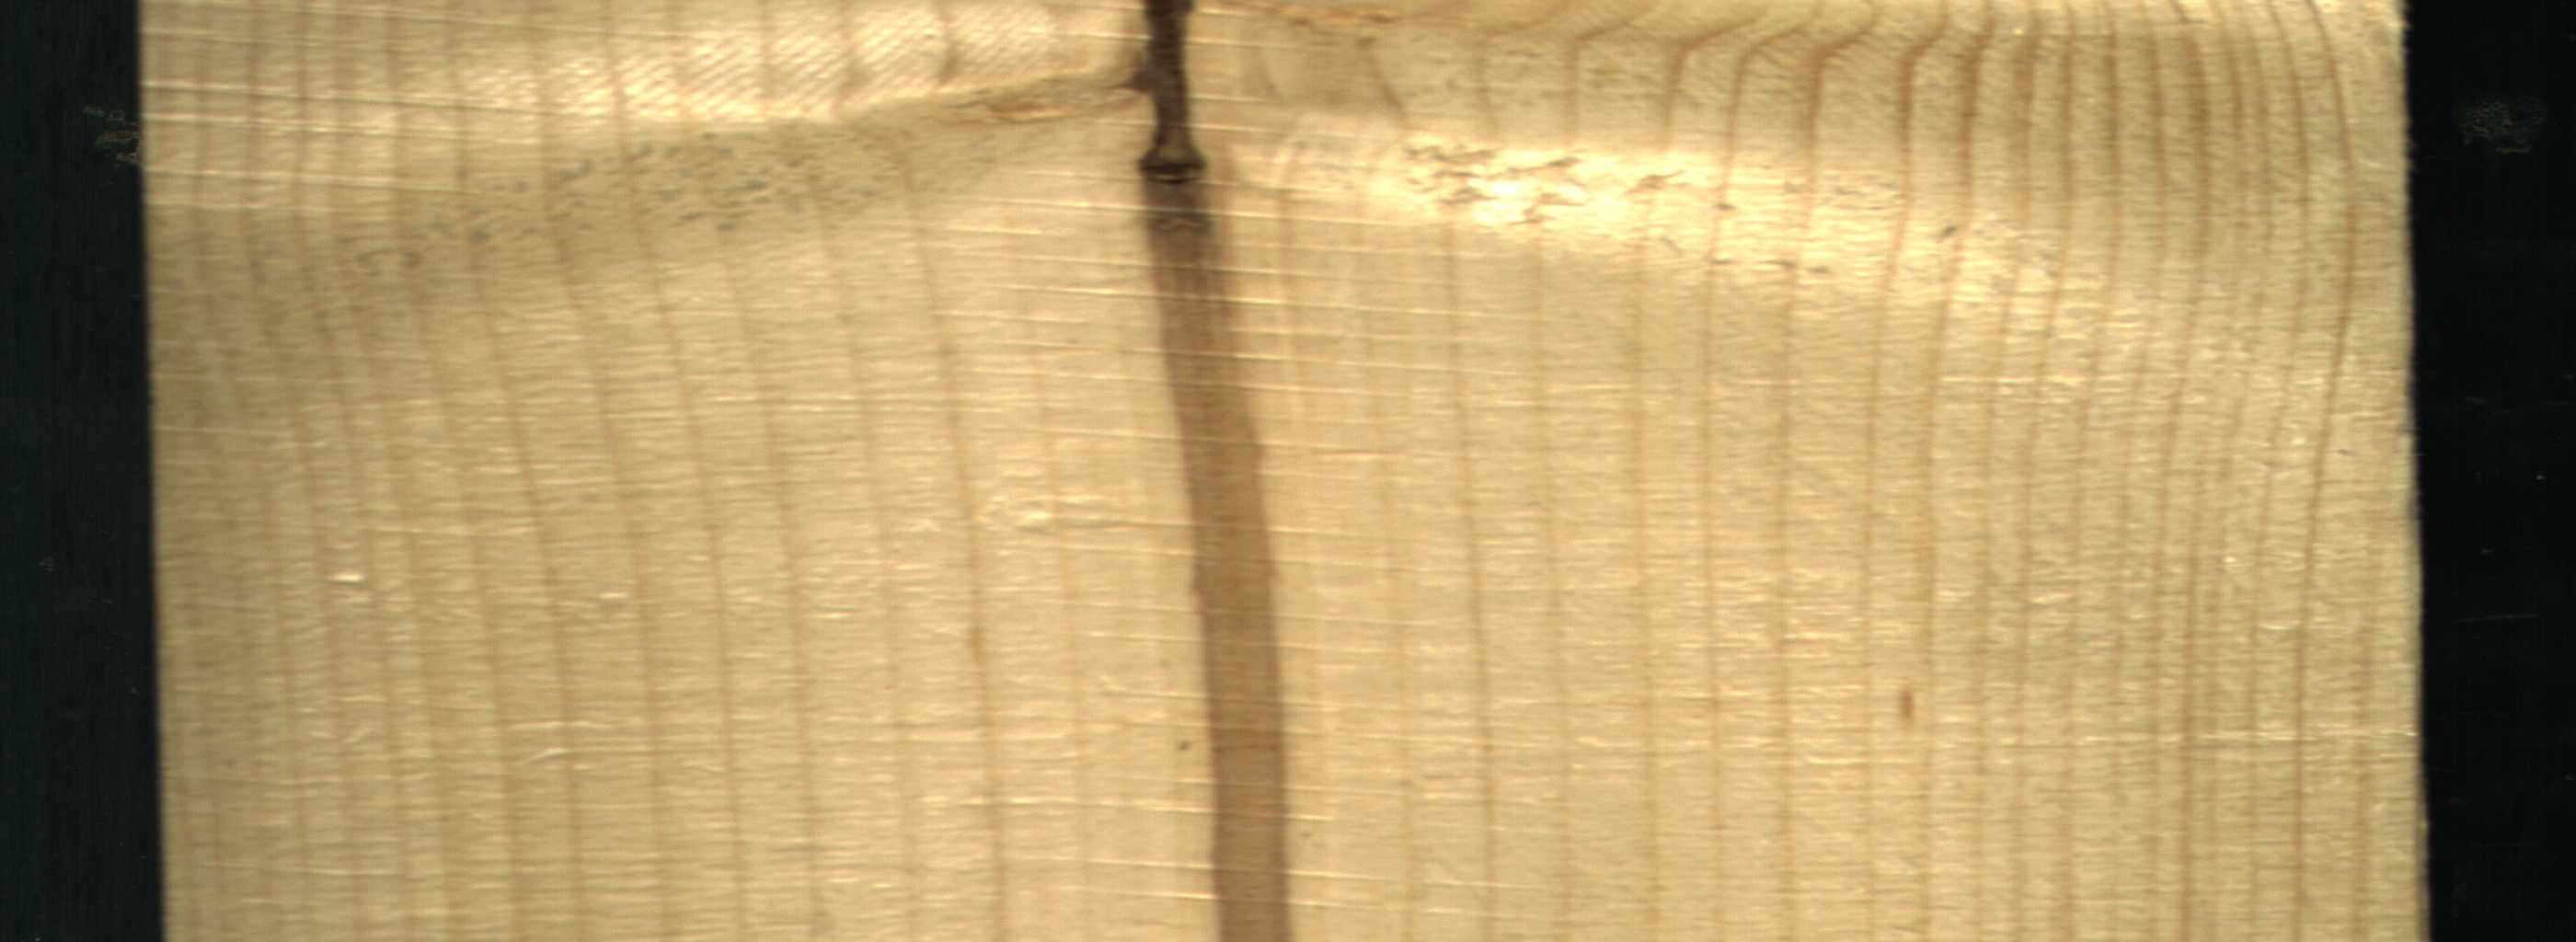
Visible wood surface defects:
Marrow